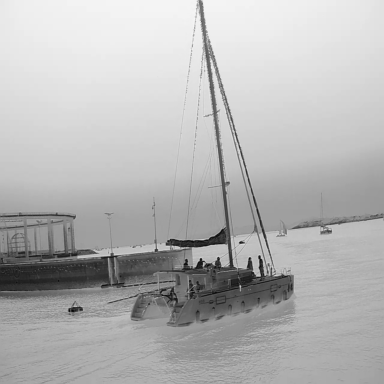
There are seven objects shown in the infrared image, including five sailboats, and two canoes.